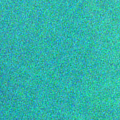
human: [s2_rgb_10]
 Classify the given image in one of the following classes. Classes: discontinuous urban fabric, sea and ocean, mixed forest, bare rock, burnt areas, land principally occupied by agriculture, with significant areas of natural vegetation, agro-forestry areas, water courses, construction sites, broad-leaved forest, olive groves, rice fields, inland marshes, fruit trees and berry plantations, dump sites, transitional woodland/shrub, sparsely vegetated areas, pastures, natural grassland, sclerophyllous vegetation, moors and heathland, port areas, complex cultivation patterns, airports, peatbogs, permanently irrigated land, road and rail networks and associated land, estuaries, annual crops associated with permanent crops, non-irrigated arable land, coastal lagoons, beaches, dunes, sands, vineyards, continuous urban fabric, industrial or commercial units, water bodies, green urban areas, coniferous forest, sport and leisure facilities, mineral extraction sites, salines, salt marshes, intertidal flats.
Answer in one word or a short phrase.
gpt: sea and ocean